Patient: sex M, age 65
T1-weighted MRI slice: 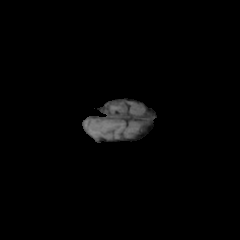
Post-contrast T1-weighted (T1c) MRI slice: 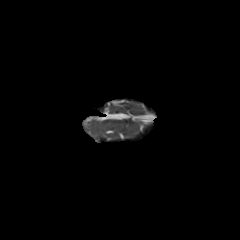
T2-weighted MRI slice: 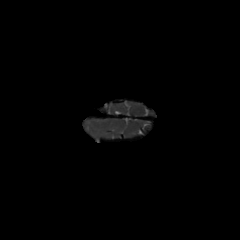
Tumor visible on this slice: no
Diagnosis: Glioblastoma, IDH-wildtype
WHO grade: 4